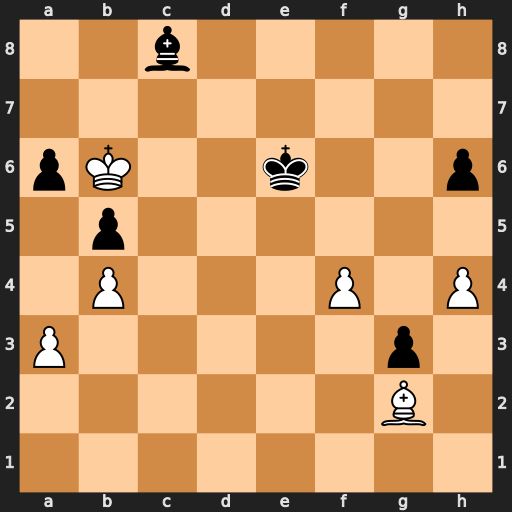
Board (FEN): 2b5/8/pK2k2p/1p6/1P3P1P/P5p1/6B1/8
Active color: w
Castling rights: -
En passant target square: -
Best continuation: Kc7 Bd7 f5+ Ke7 f6+ Kxf6 Kxd7